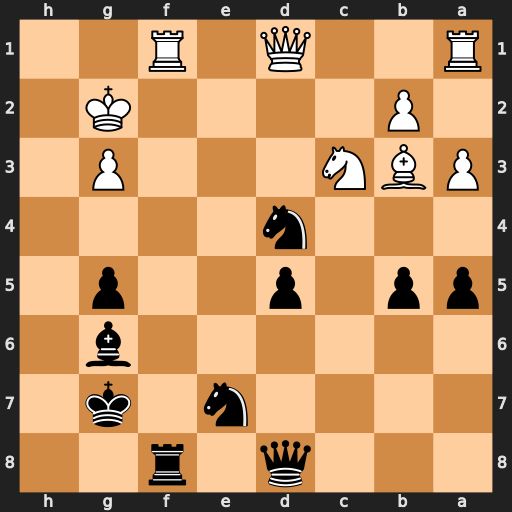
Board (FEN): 3q1r2/4n1k1/6b1/pp1p2p1/3n4/PBN3P1/1P4K1/R2Q1R2
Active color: b
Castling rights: -
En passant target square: -
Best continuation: Nef5 Rxf5 Nxf5